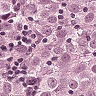
Metastatic tissue present: yes